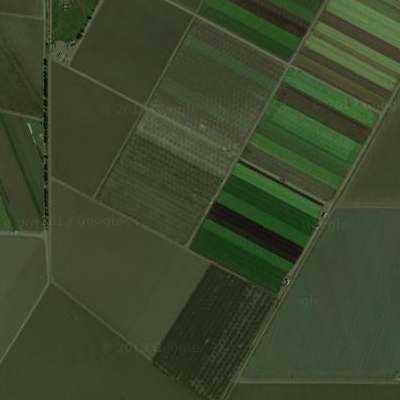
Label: Field